Question: Example data:
'''
tab1_data <- data.table( id = c(1,2,3,4),
londd = c(-1.610245, -0.242566, -0.136315, -0.730095),
latdd = c(52.98752, 54.04599, 50.79249, 51.16059),
type = c("A", "B", "C", "D"),
price = c(175000, 61000, 62500, 72500))
'''
I have followed the example set out in <URL> but upon output, the map does not render. Please see image below, the code is also below that.

Code:
'''
library(leaflet)
library(data.table)
#Set up ui
ui <- fluidPage(
titlePanel("Panel"),
sidebarPanel(h5("", width=1),
checkboxGroupInput(inputId = "TypeFlag",label = h4("Type"),
choices = setNames(object = c("A", "B", "C", "D"),
nm = c("A", "B", "C", "D")),
selected = c("A", "B", "C", "D")
),
position="left"),
#App mainPanel content and styles
mainPanel(fluidRow(leafletOutput(outputId = "map")))
)
#Set up server
server <- function(input, output){
#Build leaflet map
map <- leaflet(data = tab1_data) %>%
addProviderTiles("MapBox",
options = providerTileOptions(id = "mapbox.light", noWrap = FALSE,
accessToken = Sys.getenv('MAPBOX_ACCESS_TOKEN'))) %>%
fitBounds(~min(londd), ~min(latdd), ~max(londd), ~max(latdd))
#Filter data
datFilt <- reactive({
MatSearch <- paste0(c('xxx', input$TypeFlag), collapse = "|")
tab1_data[grepl(MatSearch,type)]
})
#Add markers based on selected flags
observe({
if(nrow(datFilt()) == 0) {
print("Nothing selected")
leafletProxy("map") %>%
clearMarkerClusters()
} else { #print(paste0("Selected: ", unique(input$InFlags&input$InFlags2)))
print("Something Selected")
leafletProxy("map", data=datFilt()) %>%
clearMarkerClusters() %>%
addCircleMarkers(lng = ~londd, lat = ~latdd,
clusterOptions = markerClusterOptions(), weight=3,
color = "#90EE90", opacity=1, fillColor = "#228B22",
fillOpacity = 0.8)
}
})
output$map <- renderLeaflet(map)
}
#Run app
shinyApp(ui = ui, server = server)
'''
It is worth noting that if I replace the code inside 'addProviderTiles()' with the below, it DOES work (but I prefer the aesthetic of MapBox and hope that I can use it!):
'''
"Stamen.TonerLite", options = providerTileOptions(noWrap = TRUE)
'''
I expect it has something to do with registering to MapBox? However I have had a functioning map without registering using <URL> as an example.
I have tried setting the map parameters a per <URL>. I get the same result if I open in browser as I do in the popup. Lastly, the checkboxes are functional and reactive.
I won't lie and say I know exactly how the shinyapp and leaflet map operate, so any explanation would be amazing, even if it is just an educational comment!
Thanks,
Simse
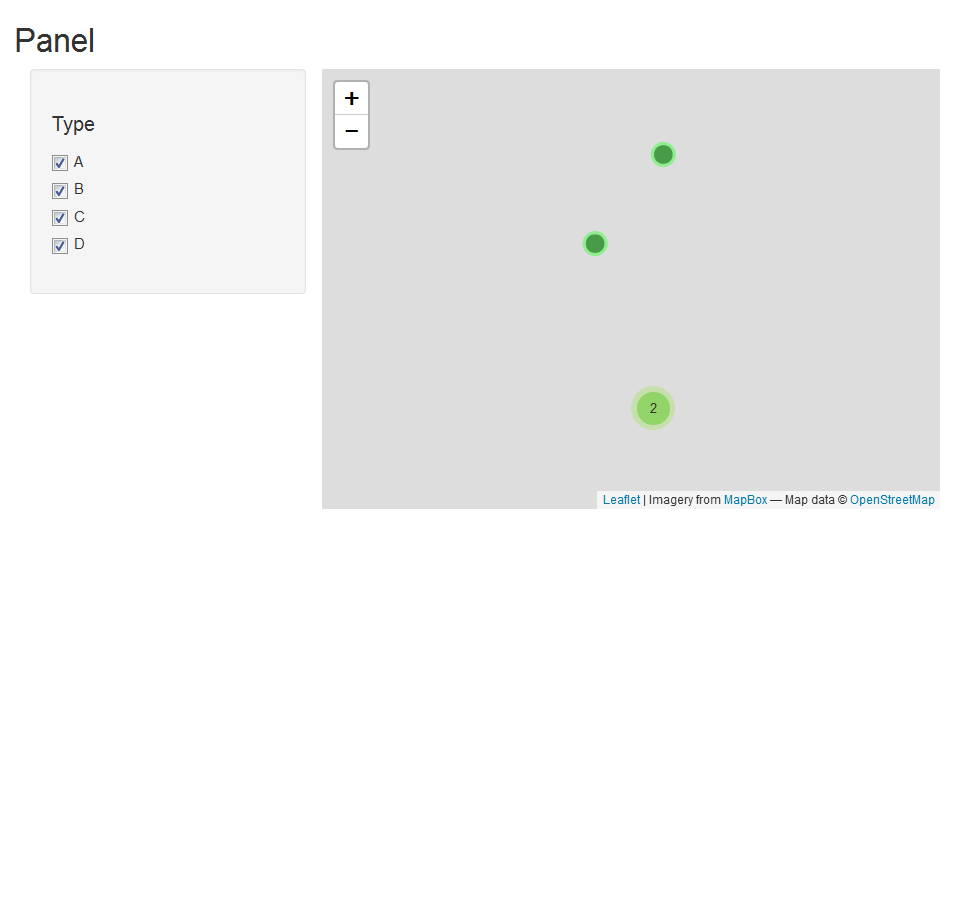
Answer: Your application is working fine. I tried two different mapbox tokens and they are both working. Try this:
'''
accessToken = 'your_token_from_your_mapbox_account')) %>%
'''